Question: I have a problem where I have a UIImageView inside a UIScrollView. In Interface Builder, the UIScrollView takes up the entire screen, and the UIImageView takes up the entire UIScrollView. The problem is that when I have an image that is landscape oriented I have it set to aspect fit, so I have gray bars at the top and bottom (which is what I want). However when I zoom into the photo, once the photo zooms large enough to fit the screen vertical I want it to not pan into the gray zone that was above it. See the screen shots I have attached. I basically want it to work like the Photos app in that respect. Here is my code for setting up the UIScrollView and UIImageView:
'''
- (void)viewDidLoad
{
[super viewDidLoad];
// Do any additional setup after loading the view, typically from a nib.
self.imageView.image = [UIImage imageNamed:@"IMG_0300.JPG"];
self.imageView.contentMode = UIViewContentModeScaleAspectFit;
self.scrollView.clipsToBounds = YES;
self.scrollView.contentSize = self.imageView.bounds.size;
self.scrollView.zoomScale = 1.0;
self.scrollView.maximumZoomScale = 5.0;
self.scrollView.minimumZoomScale = 1.0;
}
-(void)didReceiveMemoryWarning
{
[super didReceiveMemoryWarning];
// Dispose of any resources that can be recreated.
}
-(UIView *)viewForZoomingInScrollView:(UIScrollView *)scrollView
{
return self.imageView;
}
'''

Thanks in advance.
Jacob
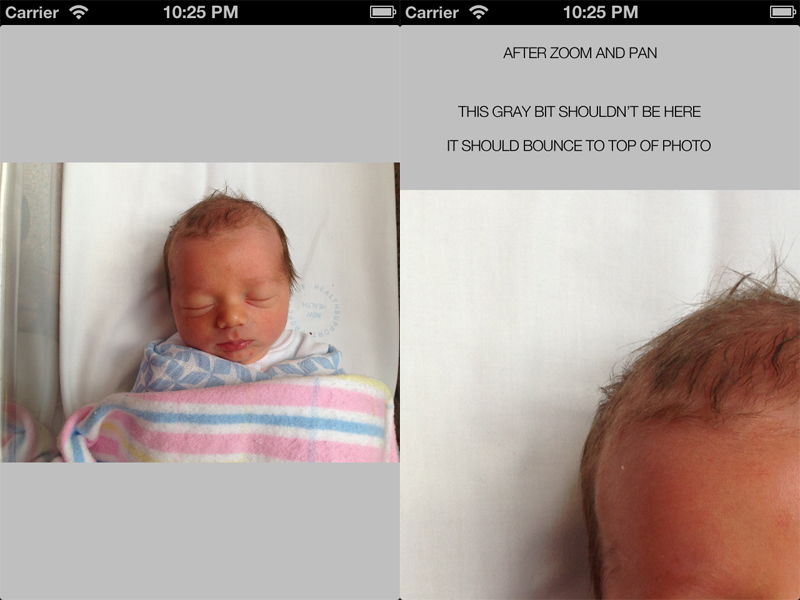
Answer: It is your whole 'UIImageView' zoomed, not only its image, but also the gray bars. Your scrollView is just honestly reflecting this. The result you want probably can be done like this:
'''
- (void)viewDidLoad
{
[super viewDidLoad];
// Do any additional setup after loading the view, typically from a nib.
UIImage *image = [UIImage imageNamed:@"IMG_0300.JPG"];
CGFloat ratio = CGRectGetWidth(self.scrollView.bounds) / image.size.width;
self.imageView.bounds = CGRectMake(0, 0, CGRectGetWidth(self.scrollView.bounds), image.size.height * ratio);
self.imageView.center = CGPointMake(CGRectGetMidX(self.scrollView.bounds), CGRectGetMidY(self.scrollView.bounds));
self.imageView.image = image;
self.scrollView.clipsToBounds = YES;
self.scrollView.contentSize = self.imageView.bounds.size;
self.scrollView.zoomScale = 1.0;
self.scrollView.maximumZoomScale = 10.0;
self.scrollView.minimumZoomScale = 1.0;
}
- (void)scrollViewDidZoom:(UIScrollView *)scrollView
{
UIView *subView = self.imageView;
CGFloat offsetX = (scrollView.bounds.size.width > scrollView.contentSize.width)?
(scrollView.bounds.size.width - scrollView.contentSize.width) * 0.5 : 0.0;
CGFloat offsetY = (scrollView.bounds.size.height > scrollView.contentSize.height)?
(scrollView.bounds.size.height - scrollView.contentSize.height) * 0.5 : 0.0;
subView.center = CGPointMake(scrollView.contentSize.width * 0.5 + offsetX,
scrollView.contentSize.height * 0.5 + offsetY);
}
-(UIView *)viewForZoomingInScrollView:(UIScrollView *)scrollView
{
return self.imageView;
}
'''